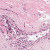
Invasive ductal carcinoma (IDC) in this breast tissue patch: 0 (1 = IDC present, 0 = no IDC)